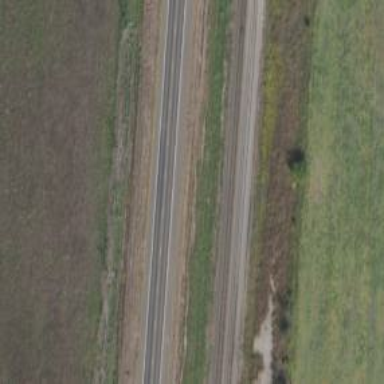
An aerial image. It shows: Railway siding with rails.